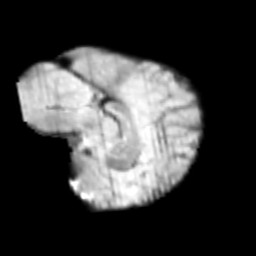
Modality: T2w
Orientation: sagittal
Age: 9
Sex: male
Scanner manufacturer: siemens
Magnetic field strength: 3 T
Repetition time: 3.8 s
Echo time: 0.07 s